Question: The separator image isn't displaying on the right side of the input field. I tried using a plain border and with different positioning, as well as with an image as in my example, but it doesn't show.
PS. This is the seperator image:

## jsfiddle
'''
.ui-topbanner {
color:#000;
height: 31px;
background-color: #f2e9da;
border-bottom: 1px solid #d9cebc;
}
.ui-topbanner-title {
position:absolute;
top:5px;
left:4px;
height:26px;
line-height:26px;
padding:0 10px 0 25px;
display:inline-block;
color:#000;
border:1px solid #d9cebc;
border-bottom:none;
background-color:#fff;
font-size:.7rem;
border-top-left-radius: 5px;
border-top-right-radius: 5px;
background-image: url(http://hardist.eu/public/img/icon_folderyellow3.gif);
background-position: 5px 5px;
background-repeat: no-repeat;
}
.ui-topsubbanner {
position:relative;
color:#000;
height: 30px;
background: -webkit-linear-gradient(top, #f7f1e8 0%, #f4ecdf 100%);
border-top: 1px solid #fff;
border-bottom: 1px solid #efe8da;
}
.ui-topsubbanner-wrapper {
padding:2px 3px 0 5px;
}
.ui-seperator {
width:2px;
height:17px;
display:inline-block;
background-image: url(../images/ui-seperator.png);
background-position: 0 6px;
background-repeat: no-repeat;
}
<div class="ui-topbanner"><div class="ui-topbanner-title">Test</div></div>
<div class="ui-topsubbanner">
<div class="ui-topsubbanner-wrapper">
<input type="text" class="input-search" placeholder="Search...">
</div>
<div class="ui-seperator"></div>
</div>
'''
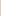
Answer: Check setting float property. It may help you.
'''
.ui-topsubbanner-wrapper {
padding:2px 3px 0 5px;
float: left;
}
.ui-seperator {
width:2px;
height:17px;
display:inline-block;
background-image: url(http://i.imgur.com/ovVm6fW.png);
background-position: 0 6px;
background-repeat: no-repeat;
float: left;
}
'''